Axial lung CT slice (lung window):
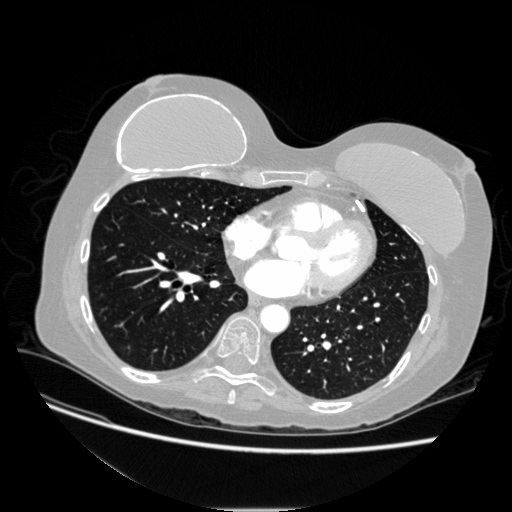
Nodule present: no